Question: Answering this question: <URL> I've stated this:
> You don't override 'paintComponent()' properly. This is a protected
method, not public. If you add '@Override' annotation on this method
then the compiler will complain.
But @peeskillet wisely pointed out this:
> The compiler will not complain about 'public' or 'protected' with
'paintComponent'. You can override with a higher visibility but not a
lower one. 'public' is higher than 'protected' so there's no problem.
Which is certainly true. But now it arises this question: Is it good practice override with a higher visibility?
### Addendum
Link to <URL> javadoc.
Image of Netbeans not complaining at all:

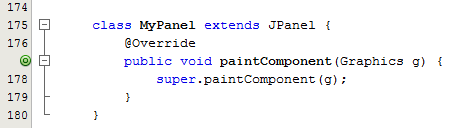
Answer: One reason to do this is if you have a method you need to override elsewhere in your project and the current scope does not allow you to. Typically when using default instead of protected.
By creating a new sub class in the right package elsewhere in your project with revised scope, you can then create an anonymous class in your code where you need it as you are now allowed to override the troublesome method instead of having to do with reflection (which makes for quite unreadable code).
This is also a reason for library classes never to be final because then you cannot do things like this.
---
EDIT: I was asked to elaborate on why this is relevant for Dependency Injection. I can only speak based on my own experiences, first with Guice and now with Dagger.
Dagger uses Constructor Injection which basically mean that a class will get all its dependencies provided as arguments to the constructor (and only there) and that the glue code binding this together is listed in a Dagger @Module. In this module it is usually very convenient to return a subclass of a library class augmenting with log statements or providing a custom toString() method. In order to actually this without reflection tricks the clasess cannot be final and you need to be able to override methods and to use fields in the superclass directly. Hence no final classes and both types need to be at least 'protected' instead of 'private'!
(and I can strongly recommend using Dagger because it moves the dependency resolving in the java compiler giving the IDE the information needed to help you resolve problems at compile time, instead of depending on magic in the runtime in the wild. I am still amazed at the insight in the Java ecosystem the Dagger designers had to even this idea and then realize it)